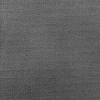
Atmospheric dust classification: dusty